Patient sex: M
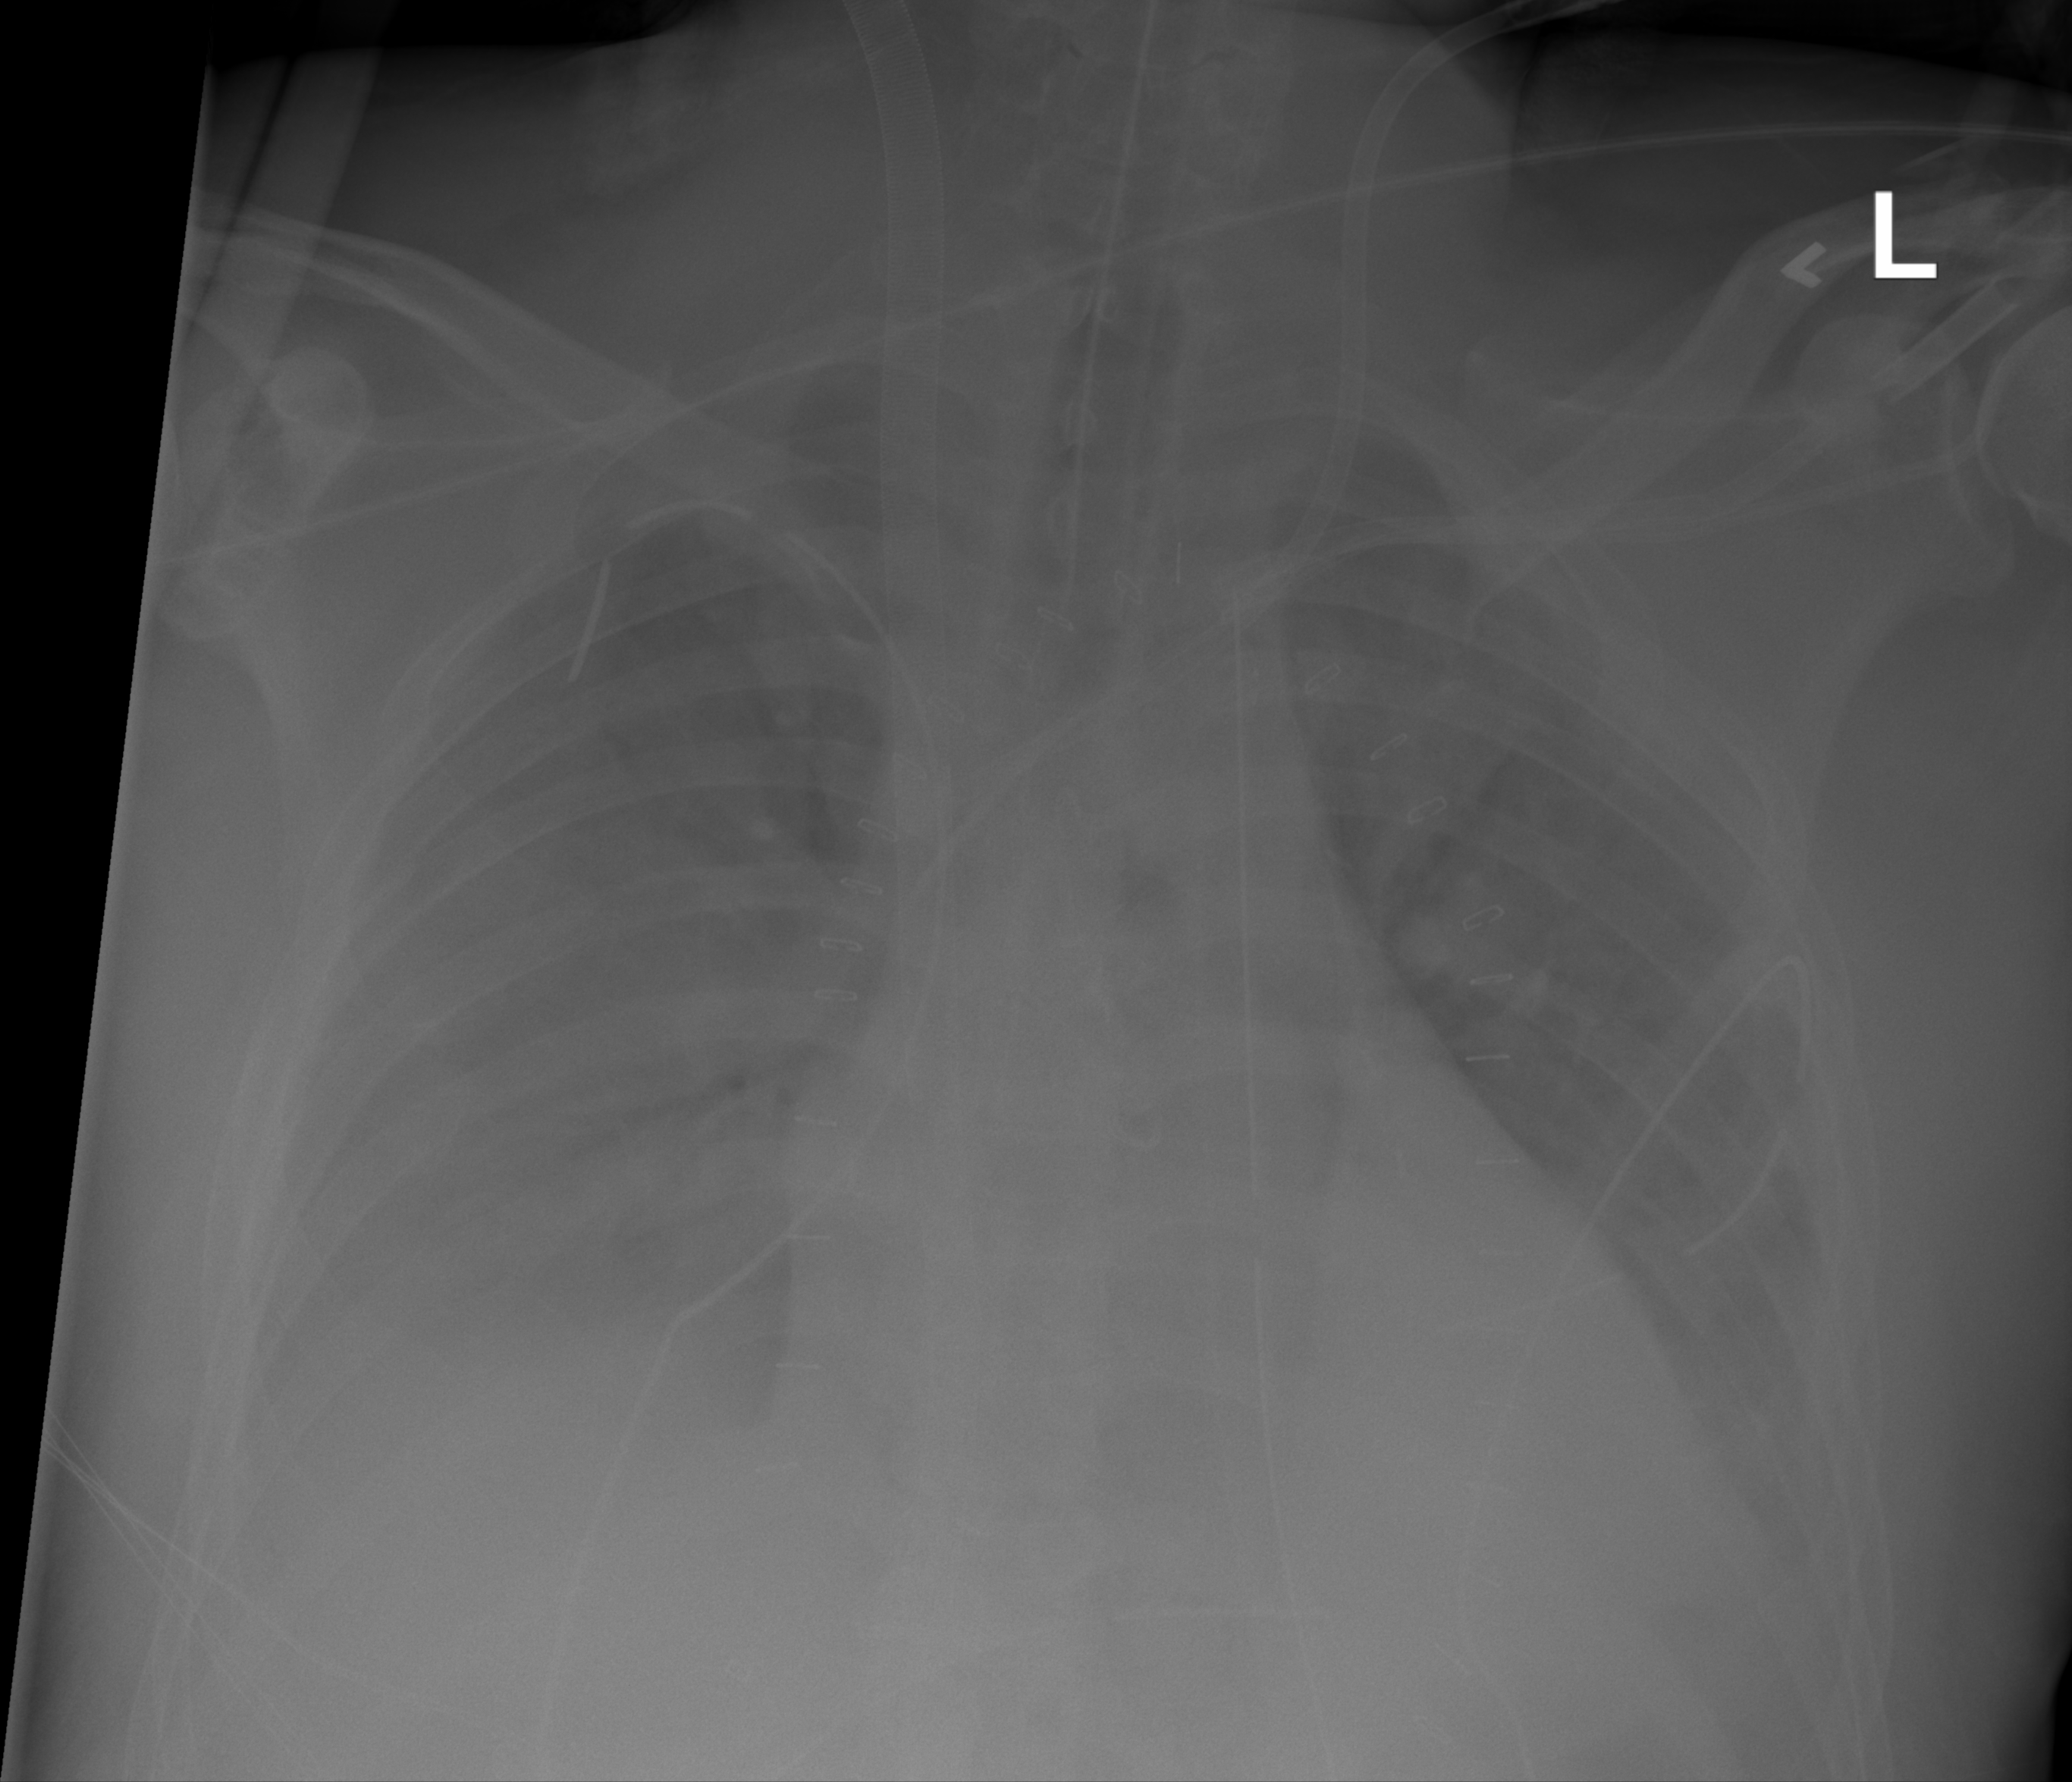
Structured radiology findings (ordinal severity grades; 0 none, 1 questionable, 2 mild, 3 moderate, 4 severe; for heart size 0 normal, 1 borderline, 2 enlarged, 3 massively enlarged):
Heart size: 2
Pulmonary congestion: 3
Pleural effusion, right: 3
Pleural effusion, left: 2
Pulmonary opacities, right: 3
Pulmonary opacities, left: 3
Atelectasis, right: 2
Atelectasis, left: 2